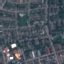
Land use / land cover class: Residential